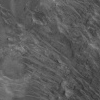
Atmospheric dust classification: not_dusty